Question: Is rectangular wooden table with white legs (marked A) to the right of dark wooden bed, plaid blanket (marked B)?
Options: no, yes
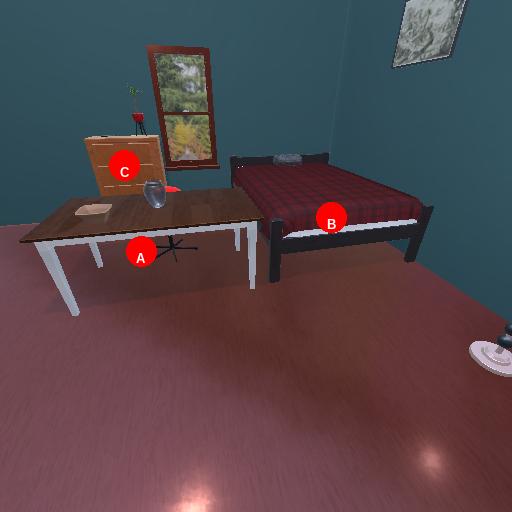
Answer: no